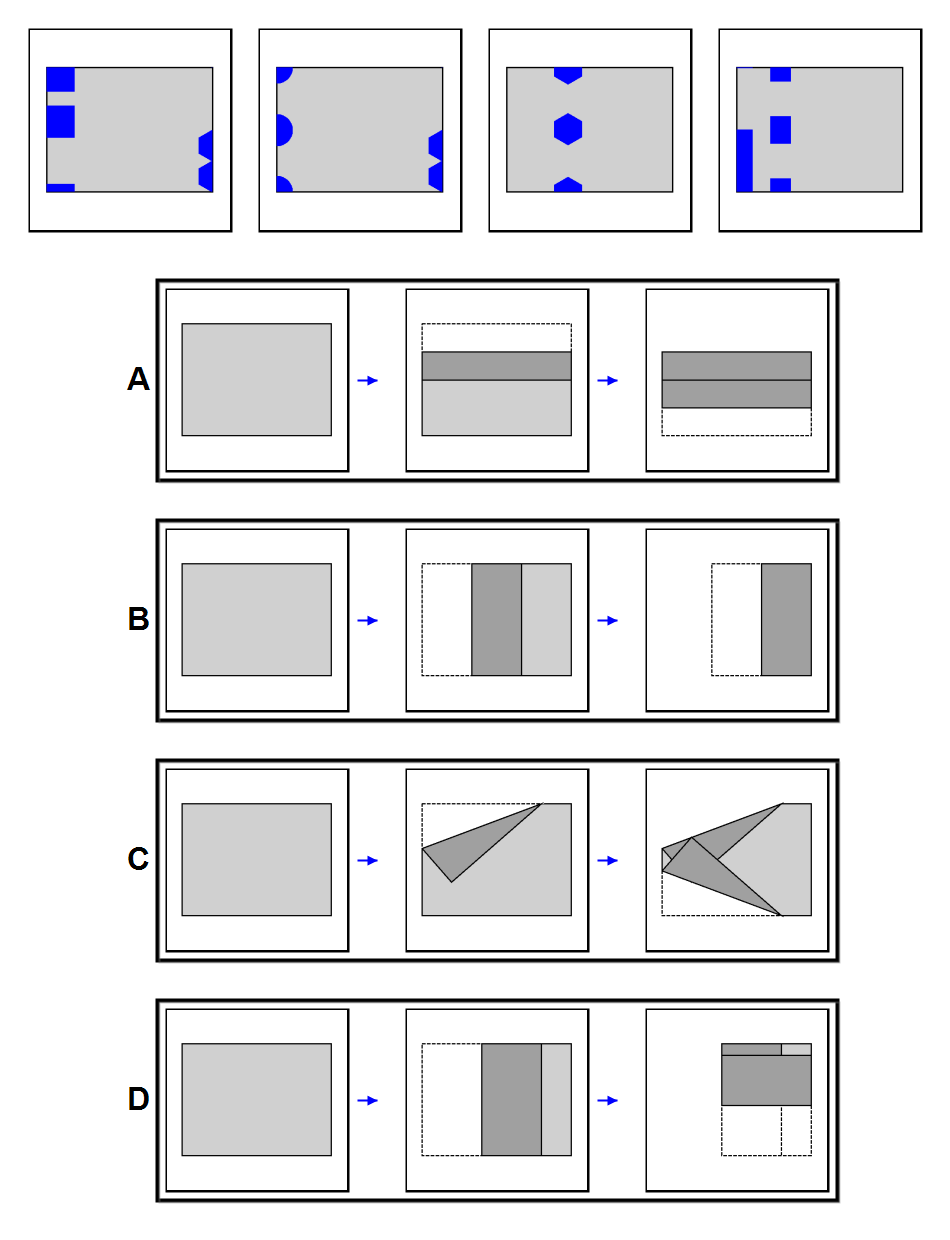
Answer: A